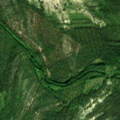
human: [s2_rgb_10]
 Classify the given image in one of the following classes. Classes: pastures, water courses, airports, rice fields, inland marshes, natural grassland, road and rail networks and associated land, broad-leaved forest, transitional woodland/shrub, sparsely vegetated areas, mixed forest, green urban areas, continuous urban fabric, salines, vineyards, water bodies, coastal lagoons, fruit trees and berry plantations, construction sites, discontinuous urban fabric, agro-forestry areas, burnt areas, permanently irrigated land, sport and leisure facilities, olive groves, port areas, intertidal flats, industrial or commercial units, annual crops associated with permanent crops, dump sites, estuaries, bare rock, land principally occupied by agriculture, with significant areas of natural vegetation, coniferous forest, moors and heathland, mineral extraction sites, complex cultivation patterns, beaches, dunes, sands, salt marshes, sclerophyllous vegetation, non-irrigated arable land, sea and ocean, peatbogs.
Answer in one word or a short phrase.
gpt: coniferous forest, transitional woodland/shrub